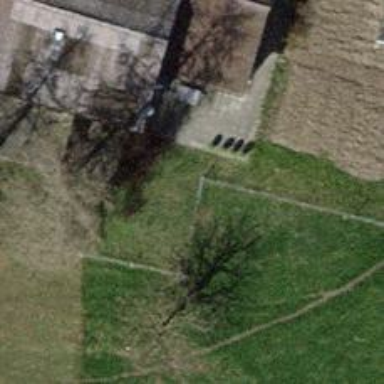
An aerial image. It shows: Farm.